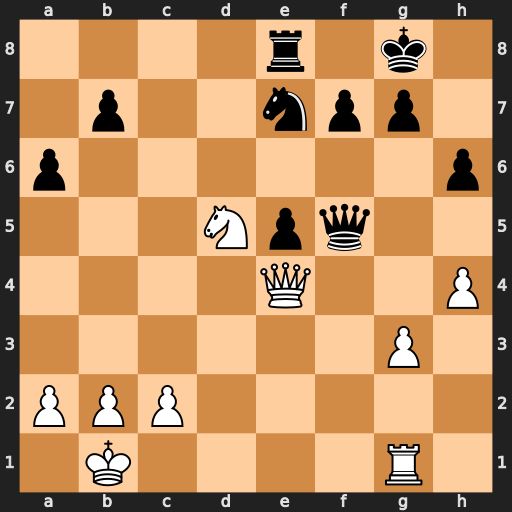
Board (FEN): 4r1k1/1p2npp1/p6p/3Npq2/4Q2P/6P1/PPP5/1K4R1
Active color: w
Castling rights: -
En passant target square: -
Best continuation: Nxe7+ Rxe7 Qxf5